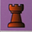
Piece: bR